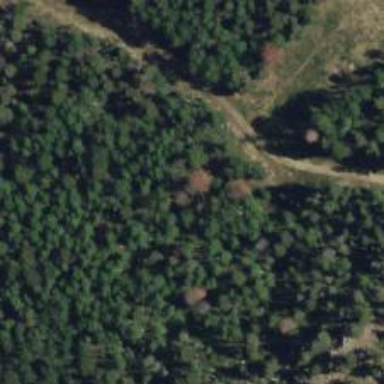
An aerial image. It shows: Backcountry path with no specific grooming.